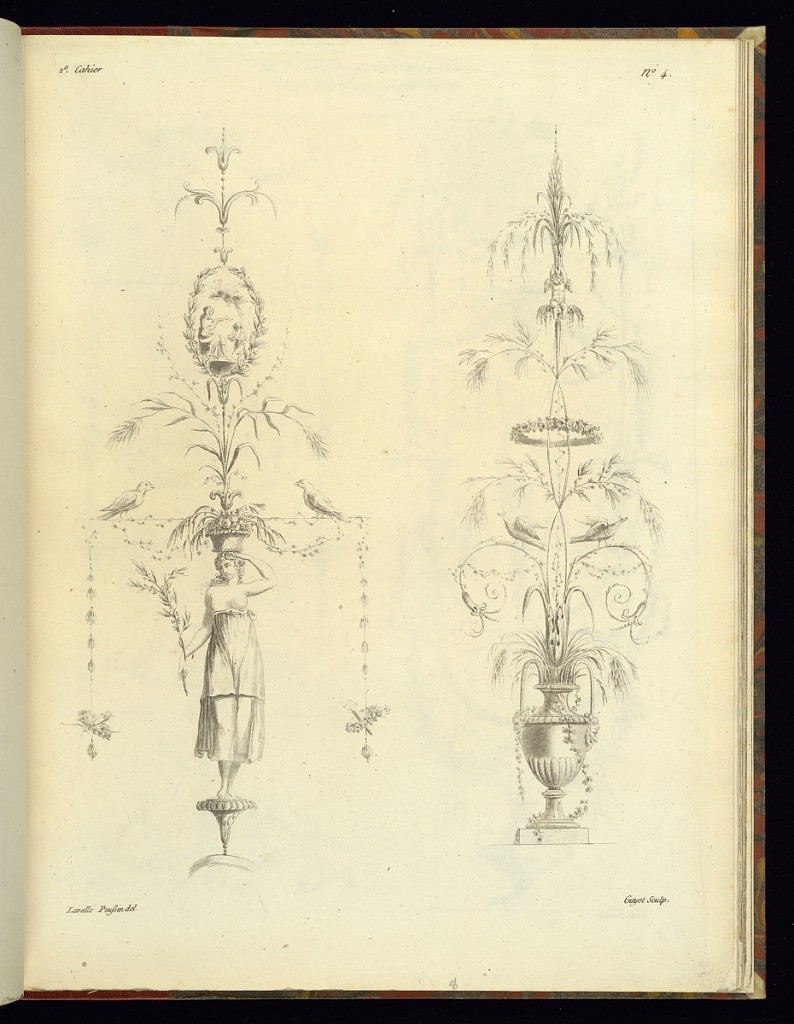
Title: Arabesque Designs
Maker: Etienne de Lavallée, French, 1735 – 1802
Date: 1788
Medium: Etching and aquatint on laid paper
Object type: Print
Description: Two vertical arabesque ornament designs side by side featuring birds, foliage, fleurons, leaves, scrolling foliage, wheat, flowers, a basket of fruit, bow and arrow, flaming torch, a female figure, vase, winged putto, and an oval roundel with figures. The plate is numbered and signed.